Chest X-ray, PA view. Patient: 65 years old, sex M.
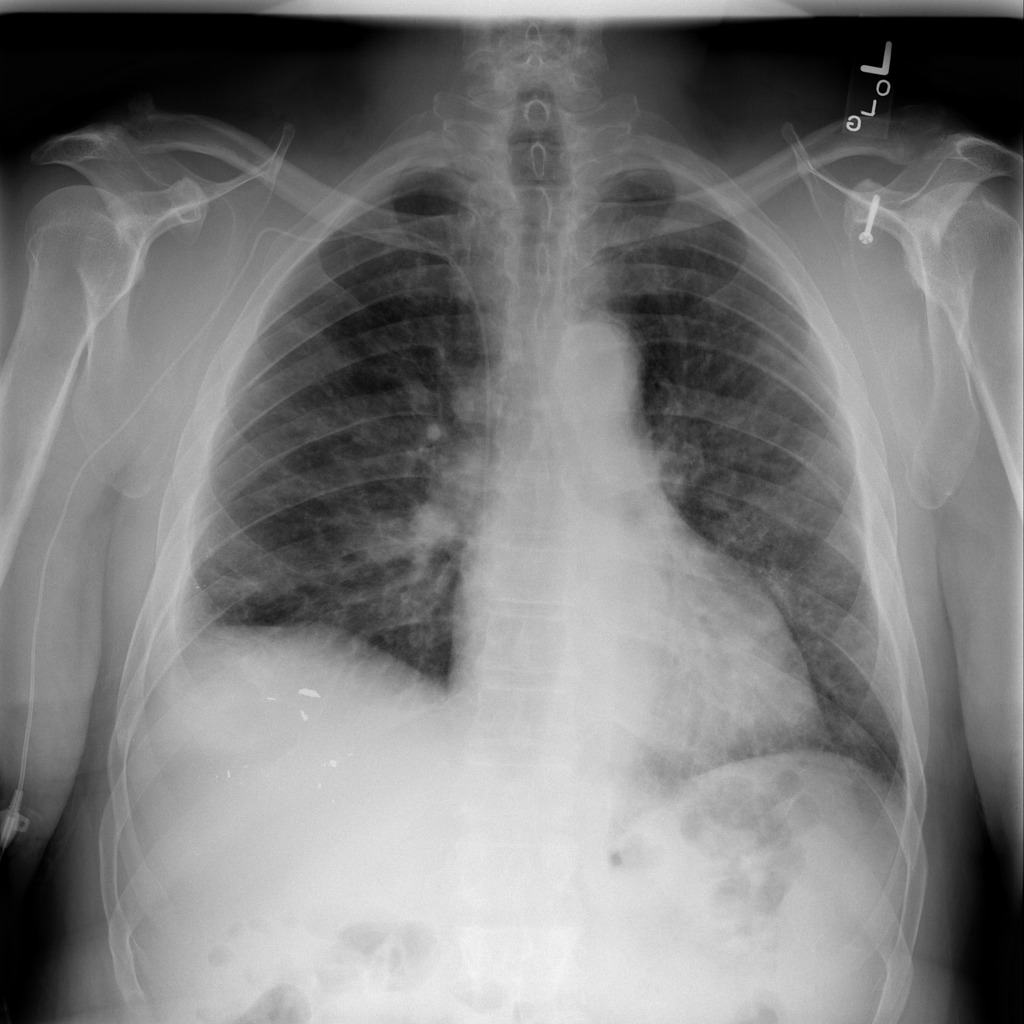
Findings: Fibrosis